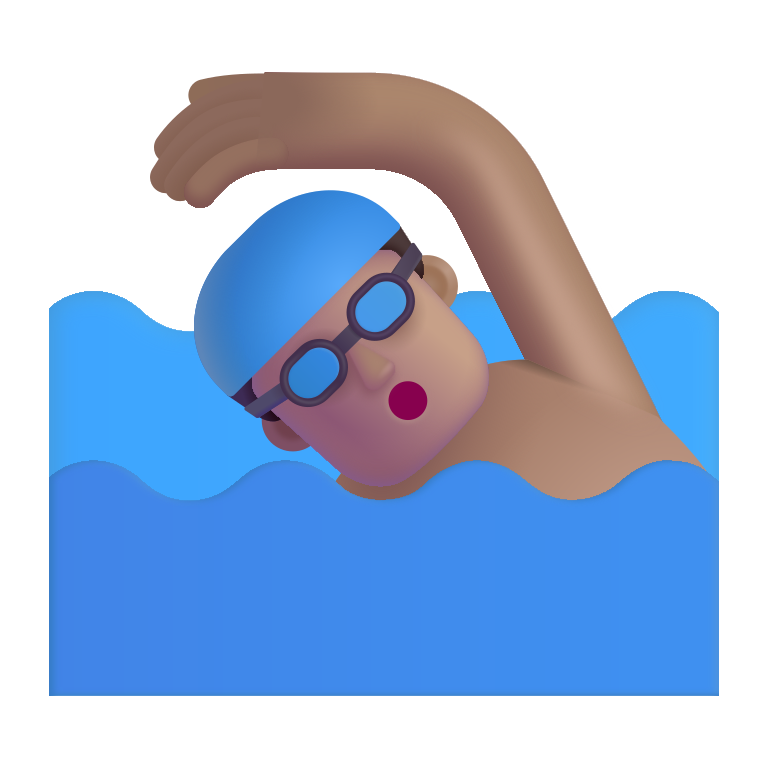
man swimming color